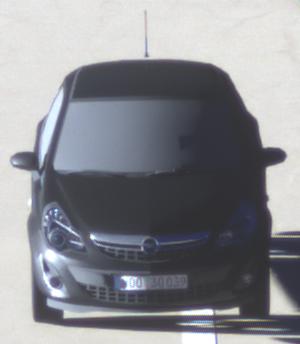
Make: Opel
Model: Corsa 1.2
Detailed model: Corsa (D)
Model produced from: 2011/01
Model produced until: 2014/08
Doors: 3
Color: black
Road condition: dry road
Daytime: sunrise or sunset
Contrast: high contrast